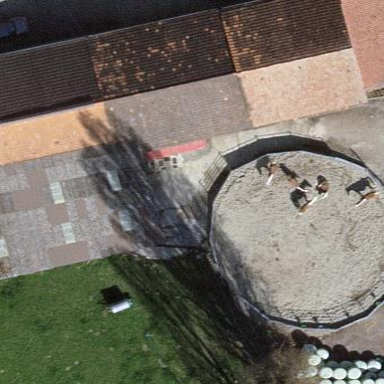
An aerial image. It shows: Equestrian pitch enclosed by fence.